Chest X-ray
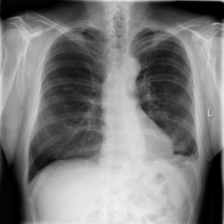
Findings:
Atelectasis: negative
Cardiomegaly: negative
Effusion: positive
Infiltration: negative
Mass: negative
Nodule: negative
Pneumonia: negative
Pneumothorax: negative
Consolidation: negative
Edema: negative
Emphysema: negative
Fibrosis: negative
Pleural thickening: positive
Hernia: negative